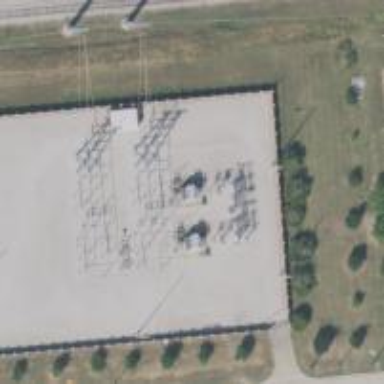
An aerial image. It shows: Outdoor transmission substation.